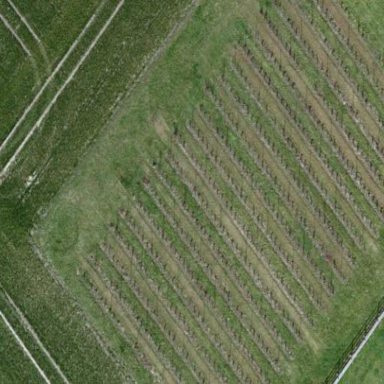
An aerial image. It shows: Beautiful vineyard in the countryside.